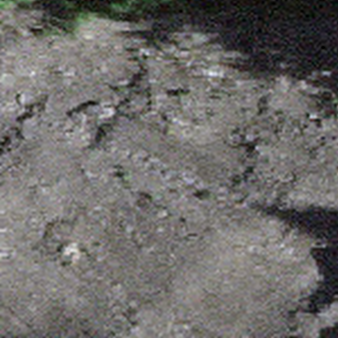
Label: other